Question: I'm writing a VB Script code, as part of cimplicity object. The code basically need to open IE with a specific URL and autologin to the webpage. The login is a "windows security" popup window. Can i log in to it pragmatically?

Here is a part of my code:
'''
On Error GoTo ERR_TRP
Dim IE
Dim UID As CimObjectVariable
Dim PWD As CimObjectVariable
Dim URL As CimObjectVariable
Dim sUID As String
Dim sPWD As String
Dim sURL As String
Set UID = CimGetScriptOwner().GetVariable("USER")
Set PWD = CimGetScriptOwner().GetVariable("PWD")
Set URL = CimGetScriptOwner().GetVariable("IP")
sUID = UID.Value
sPWD = PWD.Value
sURL = URL.Value
Set IE = CreateObject("InternetExplorer.Application")
IE.Visible = 1
IE.navigate sURL
Sleep(1000)
Err_Trp:
x = MSGBOX ("Cannot open the camera Please check User-Password-IP", 0 , "Eror")
'''
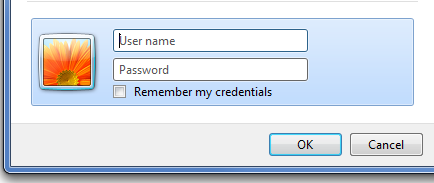
Answer: as omegastripes wrote, you can't declare variable data-types in VBS, however to send the username/password to the popup login window after navigating to the page use this code:
'''
Set WshShell = WScript.CreateObject("WScript.Shell")
WshShell.AppActivate "Windows Security"
WshShell.SendKeys "YourUserID"
WScript.Sleep 100
WshShell.SendKeys "{TAB}"
WScript.Sleep(100)
WshShell.SendKeys "YourPassword"
WScript.Sleep 100
WshShell.SendKeys "{TAB}"
WScript.Sleep 100
WshShell.SendKeys "{TAB}"
WScript.Sleep 100
WshShell.SendKeys "{ENTER}"
'''